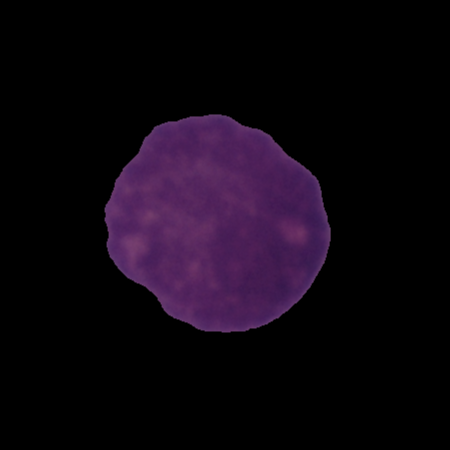
Label: cancer